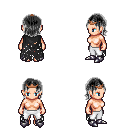
a pixel art fantasy rpg character, female body template, human, light skin, black tattered cape, white pants, gray long bangs hairstyle, bronze tiara, metal boots, four views (front, back, left, right), 2x2 character sprite sheet, small pixel art, hard edges, no anti-aliasing